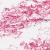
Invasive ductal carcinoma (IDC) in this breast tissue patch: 0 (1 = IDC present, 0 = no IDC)